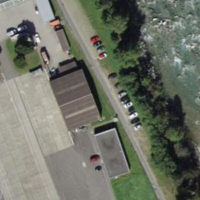
EUNIS habitat code: 57
Species observed at this site:
Monticola solitarius
Phoenicurus phoenicurus